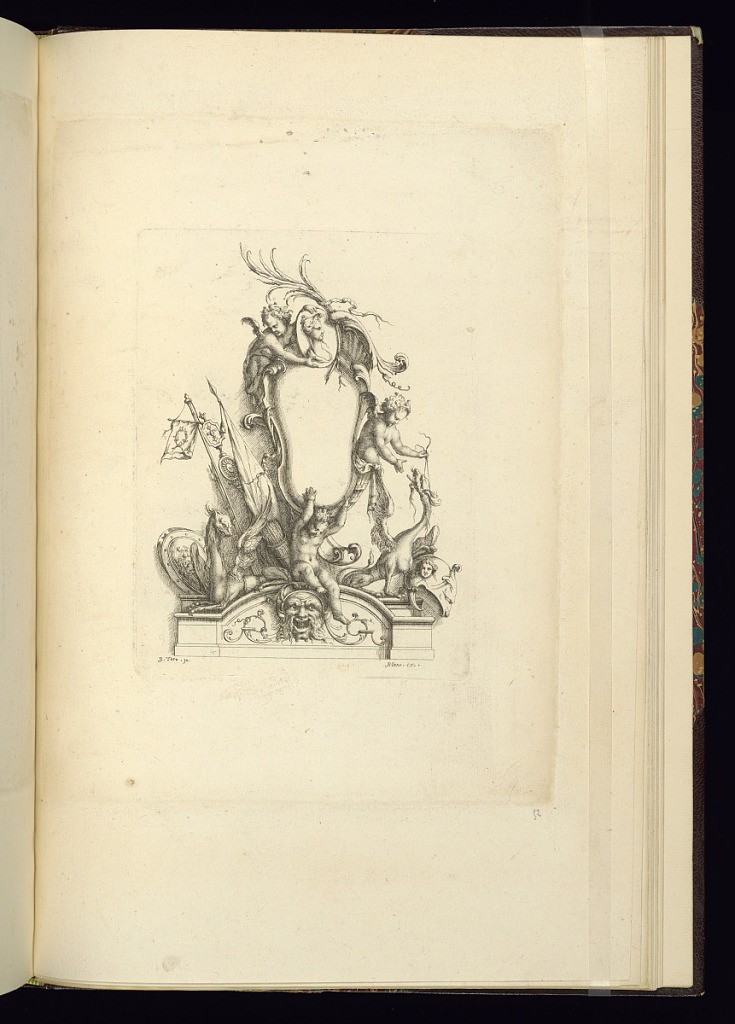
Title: Cartouche Design
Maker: Jean-Bernard Turreau, French, 1672 - 1731
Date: early 18th century
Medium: Etching on laid paper
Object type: Print
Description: Design for a cartouche framed by putti, chimera, spears, banners, shields, helmets, quiver of arrows, oval profile portrait of a woman, palm leaves, ribbons, shells, scrolling leaves (rinceaux), foliate scrolls, and a mascaron (mask). The plate is signed.